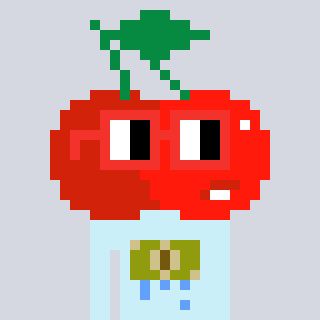
a pixel art character with square red glasses, a cherry-shaped head and a cold-colored body on a cool background